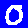
Digit: 0